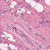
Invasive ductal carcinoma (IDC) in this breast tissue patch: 1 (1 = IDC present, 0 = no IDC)